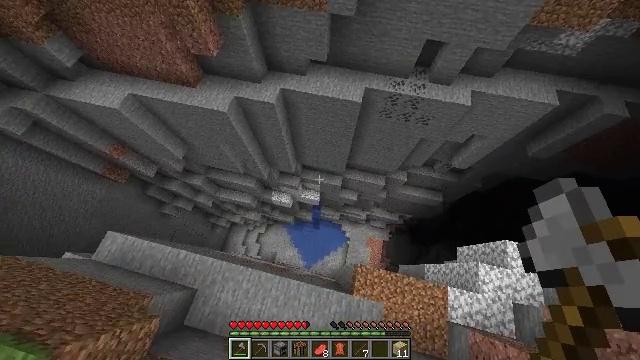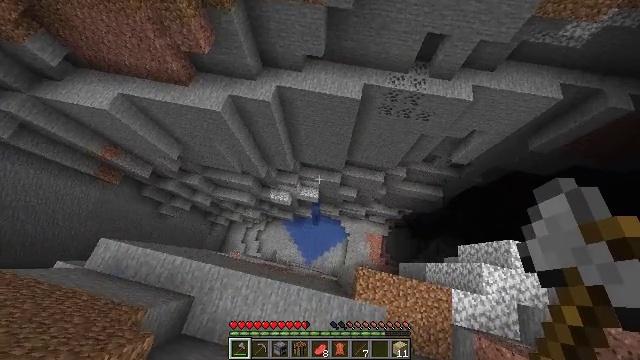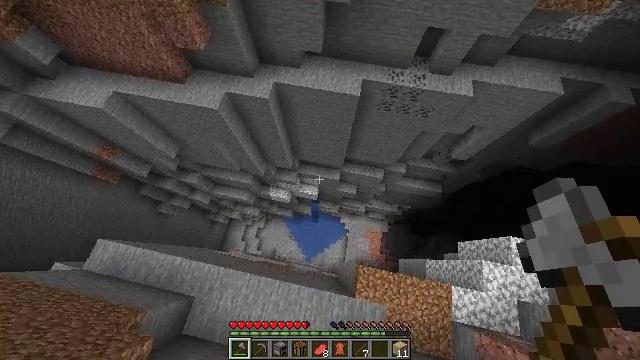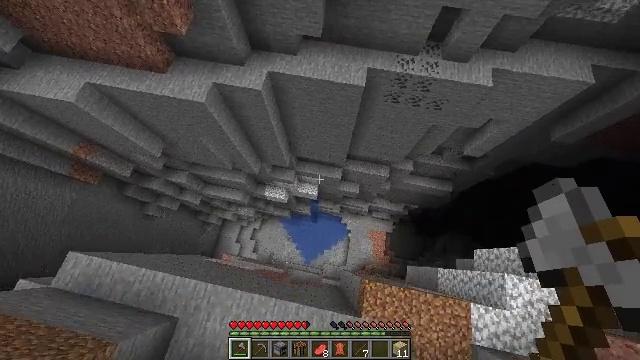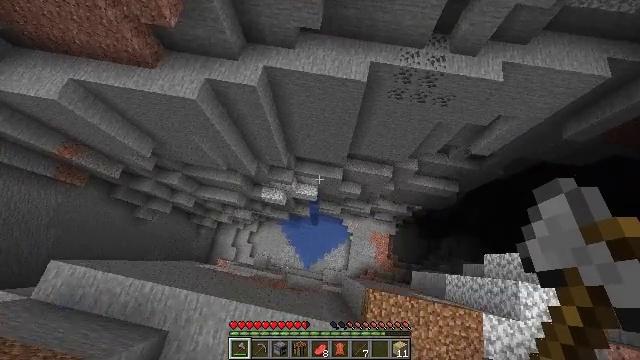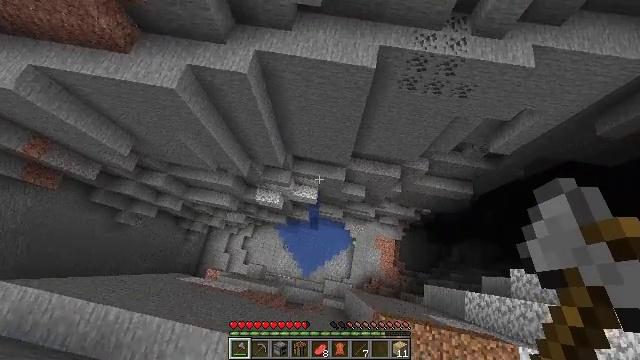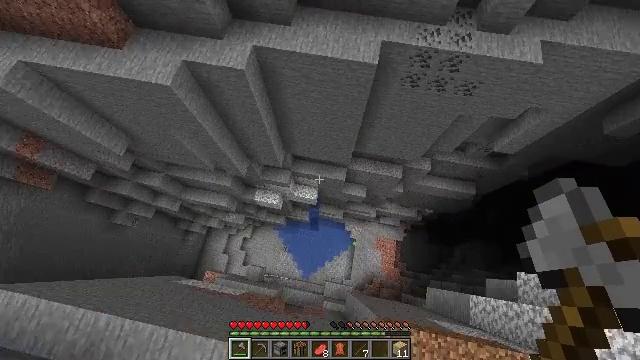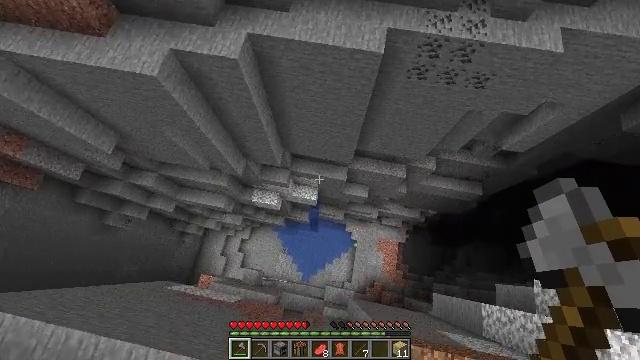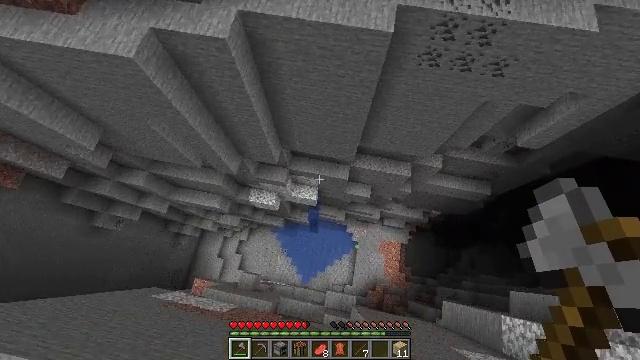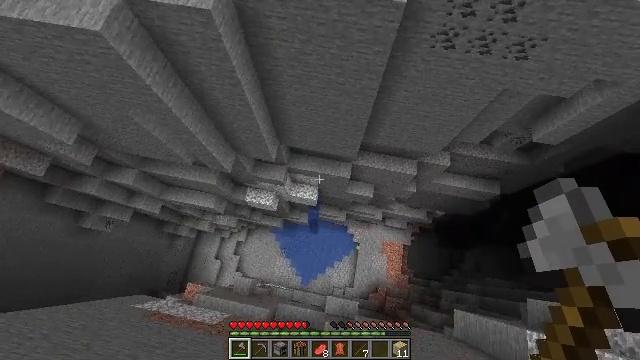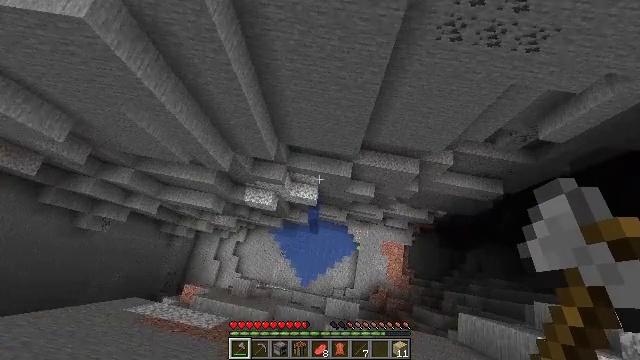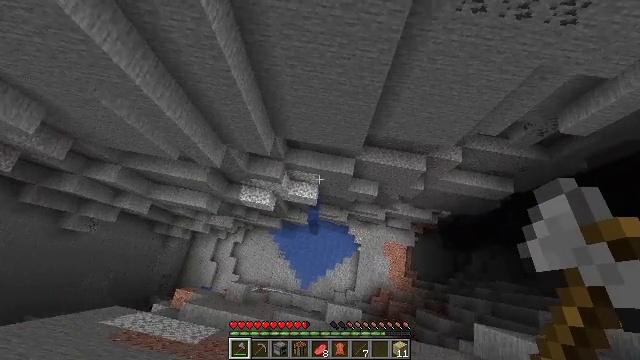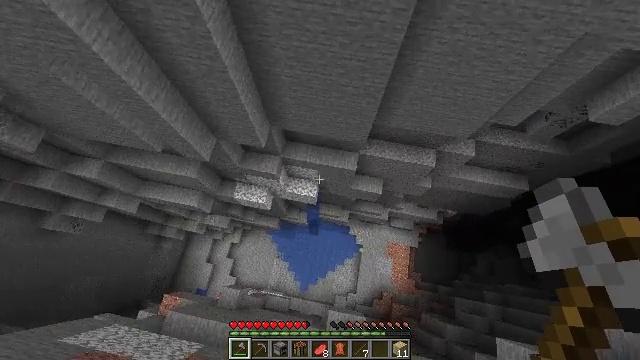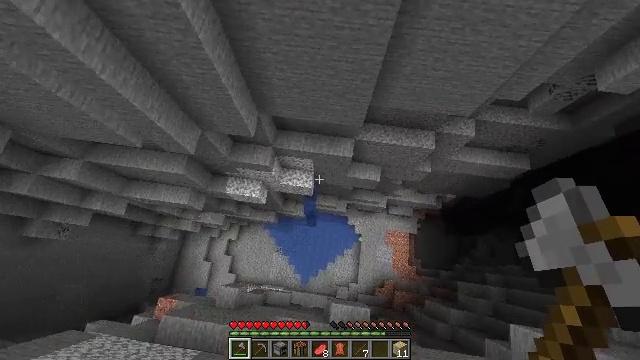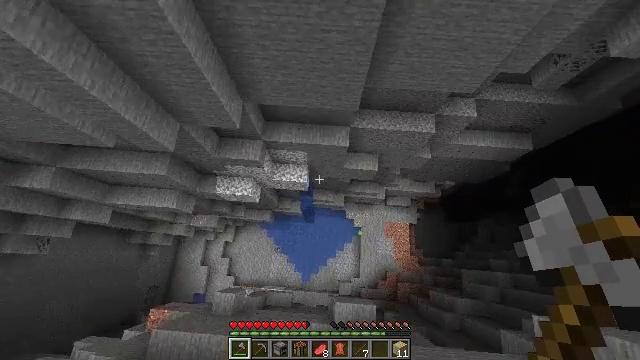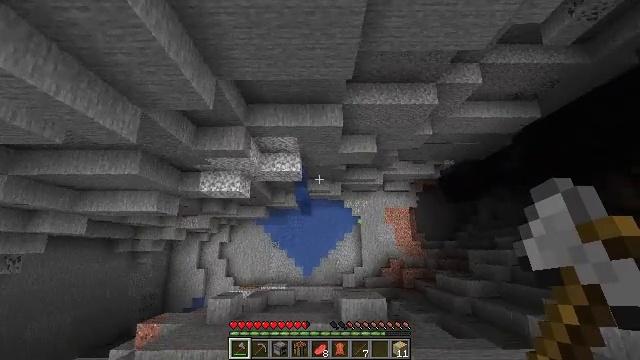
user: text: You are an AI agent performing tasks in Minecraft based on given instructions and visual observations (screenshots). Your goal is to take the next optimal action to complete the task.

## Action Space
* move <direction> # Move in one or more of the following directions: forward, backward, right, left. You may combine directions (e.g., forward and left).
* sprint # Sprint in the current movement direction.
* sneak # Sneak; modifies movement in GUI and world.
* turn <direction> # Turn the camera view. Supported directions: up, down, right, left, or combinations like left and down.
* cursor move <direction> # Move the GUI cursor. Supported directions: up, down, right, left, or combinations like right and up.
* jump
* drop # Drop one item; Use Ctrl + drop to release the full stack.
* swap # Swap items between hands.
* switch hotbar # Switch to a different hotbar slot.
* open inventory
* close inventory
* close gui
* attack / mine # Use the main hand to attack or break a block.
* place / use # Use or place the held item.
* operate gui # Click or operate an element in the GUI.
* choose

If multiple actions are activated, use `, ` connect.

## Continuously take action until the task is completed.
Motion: motion action
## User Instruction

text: Kill the slime.
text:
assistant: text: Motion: move forward, sprint, turn right and down
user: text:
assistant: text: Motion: no_op
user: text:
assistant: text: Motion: turn down
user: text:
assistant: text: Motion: no_op
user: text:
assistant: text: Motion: no_op
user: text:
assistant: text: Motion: no_op
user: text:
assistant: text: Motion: no_op
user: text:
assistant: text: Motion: move forward
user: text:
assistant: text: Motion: move forward
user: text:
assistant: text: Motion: move forward
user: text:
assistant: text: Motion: no_op
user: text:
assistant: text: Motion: no_op
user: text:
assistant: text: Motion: turn right and down
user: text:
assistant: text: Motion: turn right
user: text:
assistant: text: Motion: turn right and down
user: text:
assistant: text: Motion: turn right and down
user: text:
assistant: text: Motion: turn right
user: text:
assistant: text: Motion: no_op
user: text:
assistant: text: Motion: no_op
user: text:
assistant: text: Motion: no_op
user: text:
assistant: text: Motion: move left
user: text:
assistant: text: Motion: move left, turn right
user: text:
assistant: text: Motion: move left, turn right
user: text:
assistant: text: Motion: move left, turn right and up
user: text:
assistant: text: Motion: turn right and up
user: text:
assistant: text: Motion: turn right
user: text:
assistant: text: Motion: no_op
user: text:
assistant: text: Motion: turn right
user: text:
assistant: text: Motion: turn right and up
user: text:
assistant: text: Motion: turn right and up